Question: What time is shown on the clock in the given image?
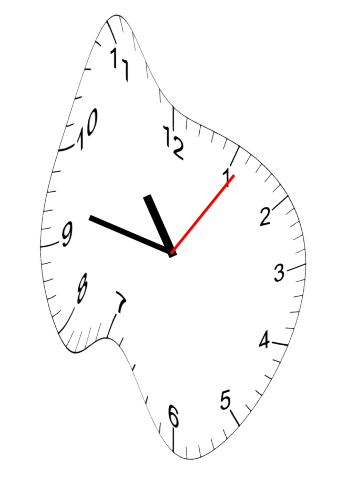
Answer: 10:47:06